【题型】填空题　【知识点】平面几何　【难度】medium
如图，在四边形 $ABCD$ 中，$\angle BAC = \angle ADC = 90^\circ$，添加一个条件 \underline{\quad\quad}，可以利用定理“斜边和直角边对应成比例，两个直角三角形相似”证明 $\text{Rt}\triangle DCA \sim \text{Rt}\triangle ABC$。

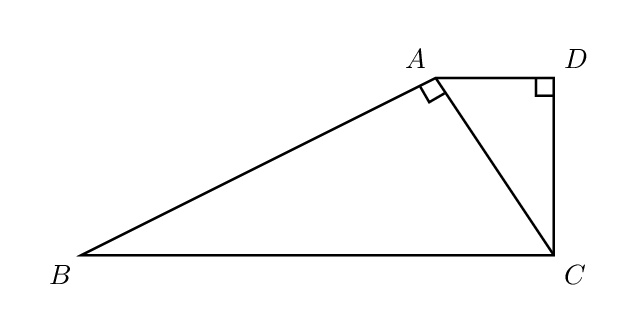
【解答】
\vspace{1em}
\textbf{【答案】} $\boldsymbol{\dfrac{BC}{AC} = \dfrac{AB}{CD}}$（答案不唯一）

\vspace{1em}
\textbf{【分析】} 添加“ $\dfrac{BC}{AC} = \dfrac{AB}{CD}$”，理由：设 $\dfrac{BC}{AC} = \dfrac{AB}{CD} = k$，则 $BC = kAC$，$AB = kCD$，再由勾股定理可得 $AC = \sqrt{BC^2 - AB^2} = \sqrt{(kAC)^2 - (kCD)^2} = kAD$，从而得到 $\dfrac{AC}{AD} = k = \dfrac{BC}{AC} = \dfrac{AB}{CD}$ 即可。

\vspace{1em}
\textbf{【详解】} 解：添加“$\dfrac{BC}{AC} = \dfrac{AB}{CD}$”，理由：

设 $\dfrac{BC}{AC} = \dfrac{AB}{CD} = k$，则 $BC = kAC$，$AB = kCD$，

$\because \angle BAC = \angle ADC = 90^\circ$，

\[
\therefore AC = \sqrt{BC^2 - AB^2} = \sqrt{(kAC)^2 - (kCD)^2} = k\sqrt{AC^2 - CD^2} = kAD,
\]

\[
\therefore \dfrac{AC}{AD} = k = \dfrac{BC}{AC} = \dfrac{AB}{CD},
\]

$\therefore \text{Rt}\triangle DCA \sim \text{Rt}\triangle ABC$。

故答案为：$\dfrac{BC}{AC} = \dfrac{AB}{CD}$（答案不唯一）。

\vspace{1em}
\textbf{【点睛】} 本题主要考查了相似三角形的判定，勾股定理，熟练掌握相似三角形的判定定理是解题的关键。